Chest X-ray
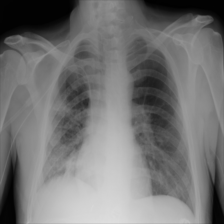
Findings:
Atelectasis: negative
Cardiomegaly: negative
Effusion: negative
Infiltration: negative
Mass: negative
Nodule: negative
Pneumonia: negative
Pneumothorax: negative
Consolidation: negative
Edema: negative
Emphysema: negative
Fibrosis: negative
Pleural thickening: negative
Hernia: negative